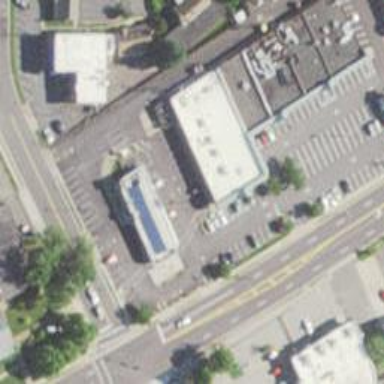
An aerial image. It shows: Clinic.